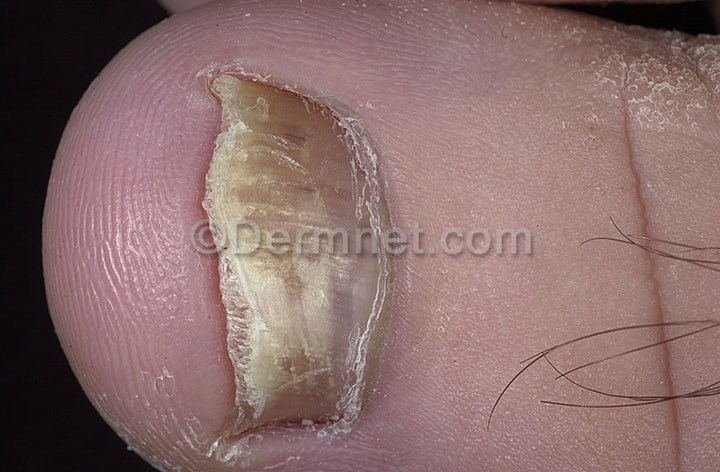
Disease: Nail Fungus and other Nail Disease